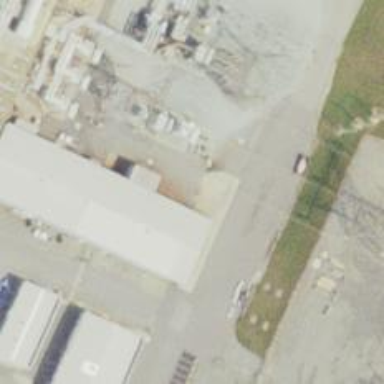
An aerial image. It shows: Industrial building.